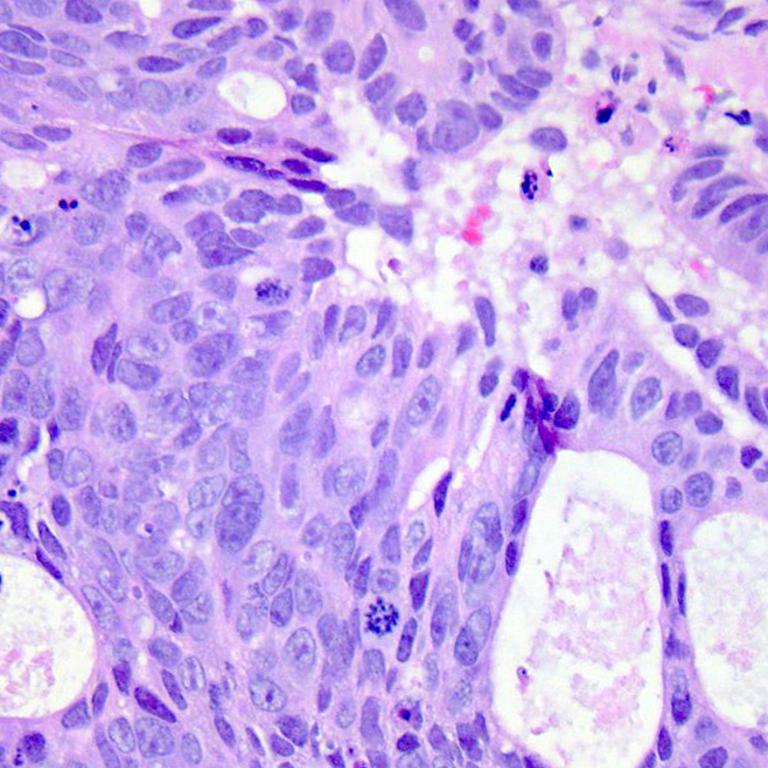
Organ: colon
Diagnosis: adenocarcinomas